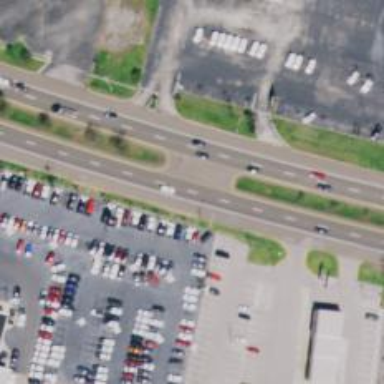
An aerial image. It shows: Trunk link highway.